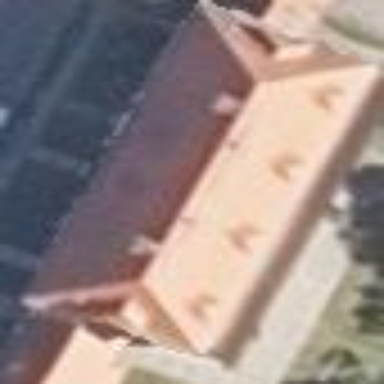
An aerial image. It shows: Residential building with red hipped roof.